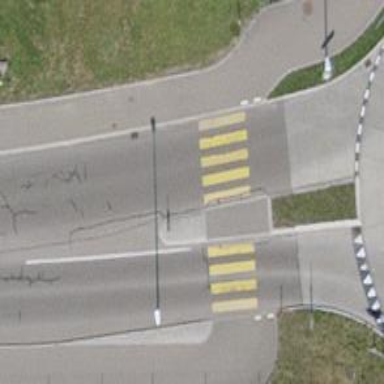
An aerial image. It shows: Uncontrolled crossing on the road.